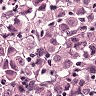
Metastatic tissue present: yes